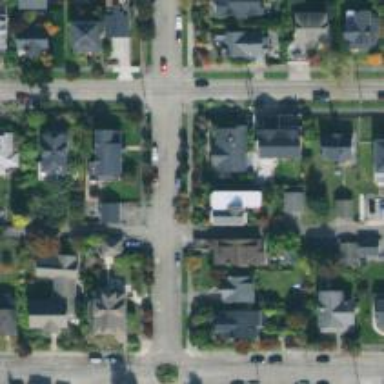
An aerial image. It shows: Residential road with separate sidewalk.